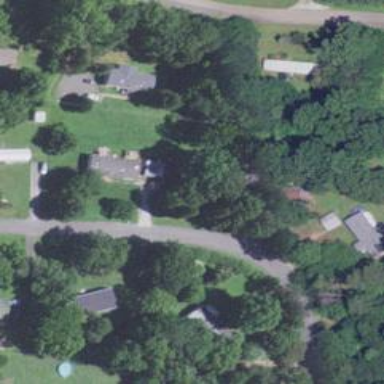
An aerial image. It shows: Residential road.